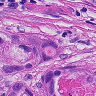
Metastatic tissue present: yes